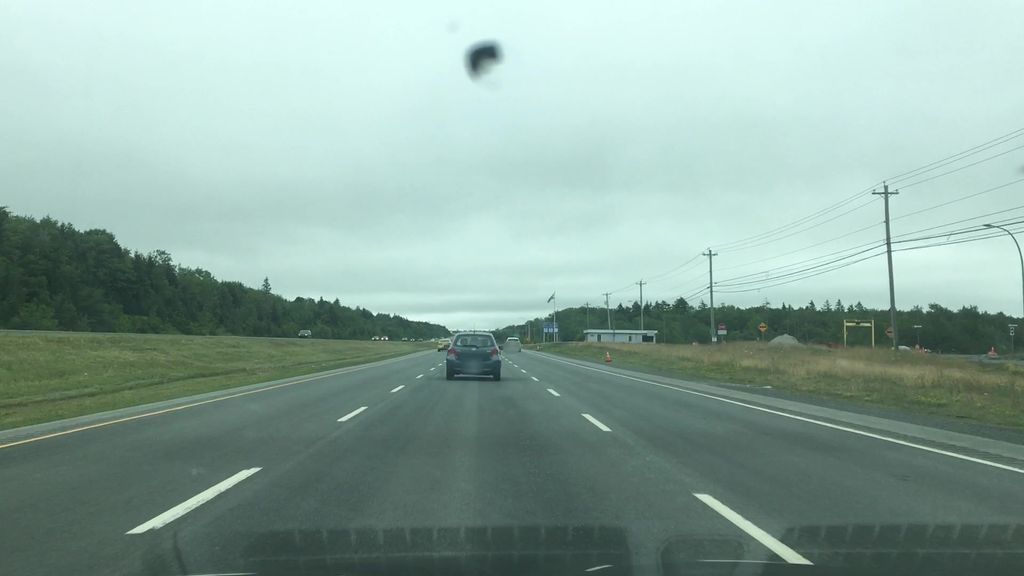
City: halifax